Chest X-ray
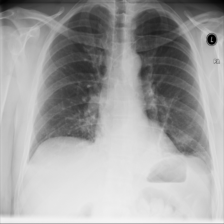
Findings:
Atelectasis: positive
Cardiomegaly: negative
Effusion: positive
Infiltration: negative
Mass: negative
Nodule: negative
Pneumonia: negative
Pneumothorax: negative
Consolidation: negative
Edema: negative
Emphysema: negative
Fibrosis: negative
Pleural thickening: negative
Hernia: negative